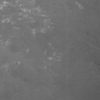
Label: not_dusty